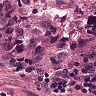
Metastatic tissue present: yes